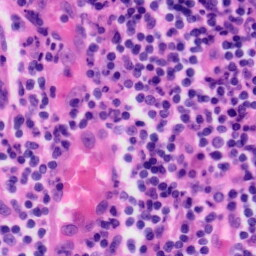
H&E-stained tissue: Tonsil